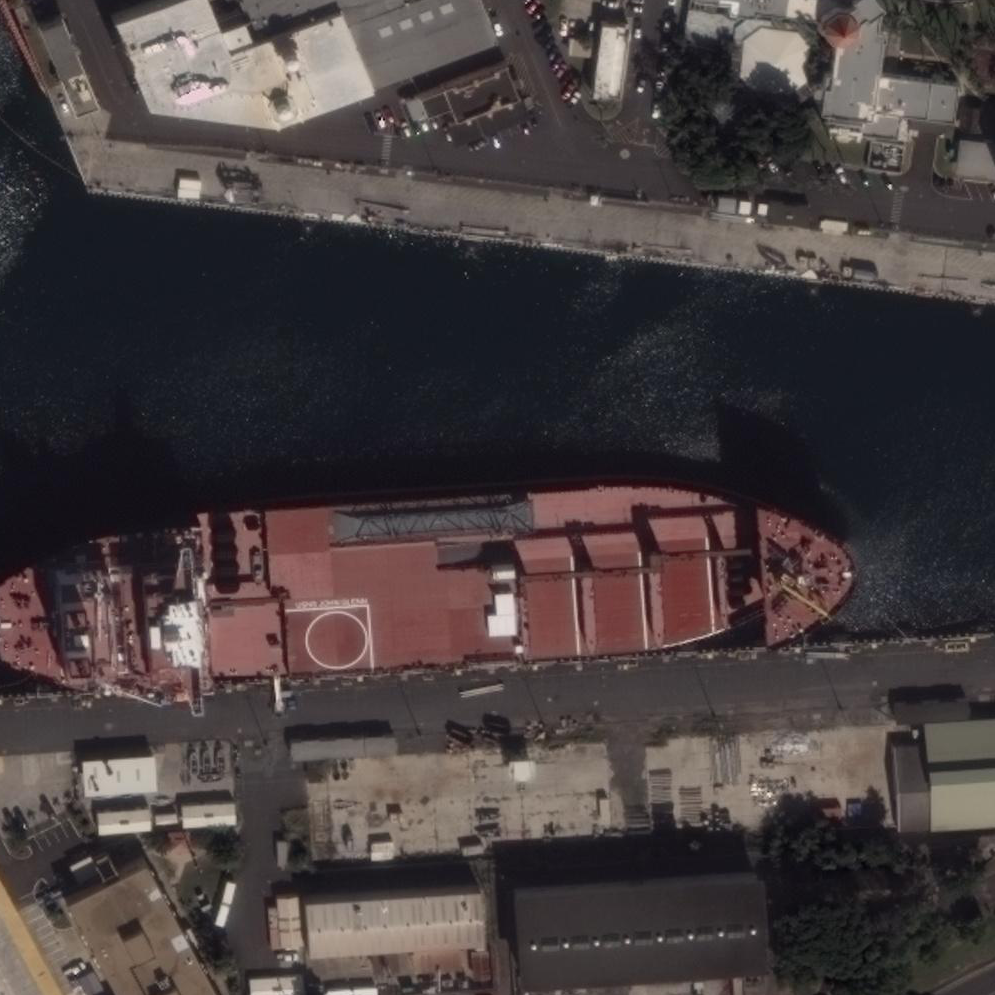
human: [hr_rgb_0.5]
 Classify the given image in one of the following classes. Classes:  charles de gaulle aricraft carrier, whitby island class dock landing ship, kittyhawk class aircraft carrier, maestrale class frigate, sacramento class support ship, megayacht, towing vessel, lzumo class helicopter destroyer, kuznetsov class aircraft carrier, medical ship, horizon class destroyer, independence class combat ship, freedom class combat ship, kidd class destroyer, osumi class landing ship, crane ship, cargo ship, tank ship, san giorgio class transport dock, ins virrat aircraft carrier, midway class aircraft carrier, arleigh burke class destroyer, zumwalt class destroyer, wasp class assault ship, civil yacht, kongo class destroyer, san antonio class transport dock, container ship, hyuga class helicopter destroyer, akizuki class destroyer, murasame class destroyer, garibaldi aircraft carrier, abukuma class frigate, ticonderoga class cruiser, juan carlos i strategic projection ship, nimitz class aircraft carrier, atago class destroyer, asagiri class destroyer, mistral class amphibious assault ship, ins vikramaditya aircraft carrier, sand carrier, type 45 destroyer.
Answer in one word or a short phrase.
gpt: Cargo ship